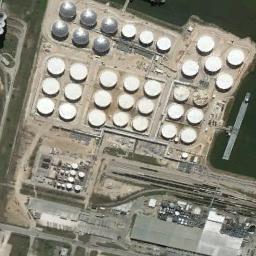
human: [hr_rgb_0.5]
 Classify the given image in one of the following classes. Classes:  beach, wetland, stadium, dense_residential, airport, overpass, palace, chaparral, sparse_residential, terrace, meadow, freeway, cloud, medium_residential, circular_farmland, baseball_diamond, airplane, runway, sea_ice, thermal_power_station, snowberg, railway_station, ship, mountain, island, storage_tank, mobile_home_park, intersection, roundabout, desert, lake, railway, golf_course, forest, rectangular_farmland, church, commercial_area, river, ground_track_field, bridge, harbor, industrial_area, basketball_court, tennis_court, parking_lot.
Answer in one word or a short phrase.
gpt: storage_tank